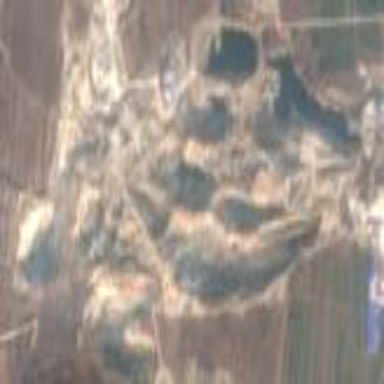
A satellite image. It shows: Quarry area.